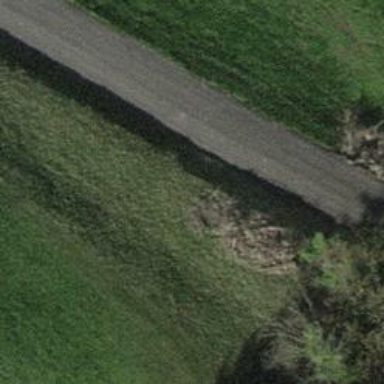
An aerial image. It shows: Track with pebblestone surface graded as grade3.